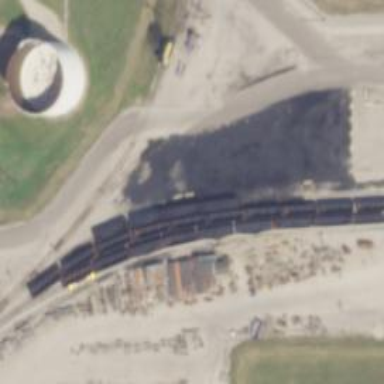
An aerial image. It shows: Rail spur service.